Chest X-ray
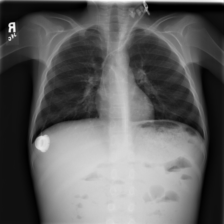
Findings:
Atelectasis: negative
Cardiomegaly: negative
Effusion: negative
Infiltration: negative
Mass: negative
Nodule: negative
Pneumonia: negative
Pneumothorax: negative
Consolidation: negative
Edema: negative
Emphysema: negative
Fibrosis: negative
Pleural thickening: negative
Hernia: negative